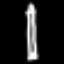
Label: pencil